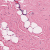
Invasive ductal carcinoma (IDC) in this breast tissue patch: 0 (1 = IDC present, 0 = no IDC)